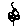
Label: flower